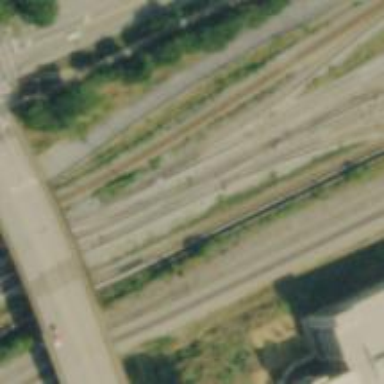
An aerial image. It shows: Yard area with electrified rail tracks.